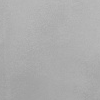
Atmospheric dust classification: dusty